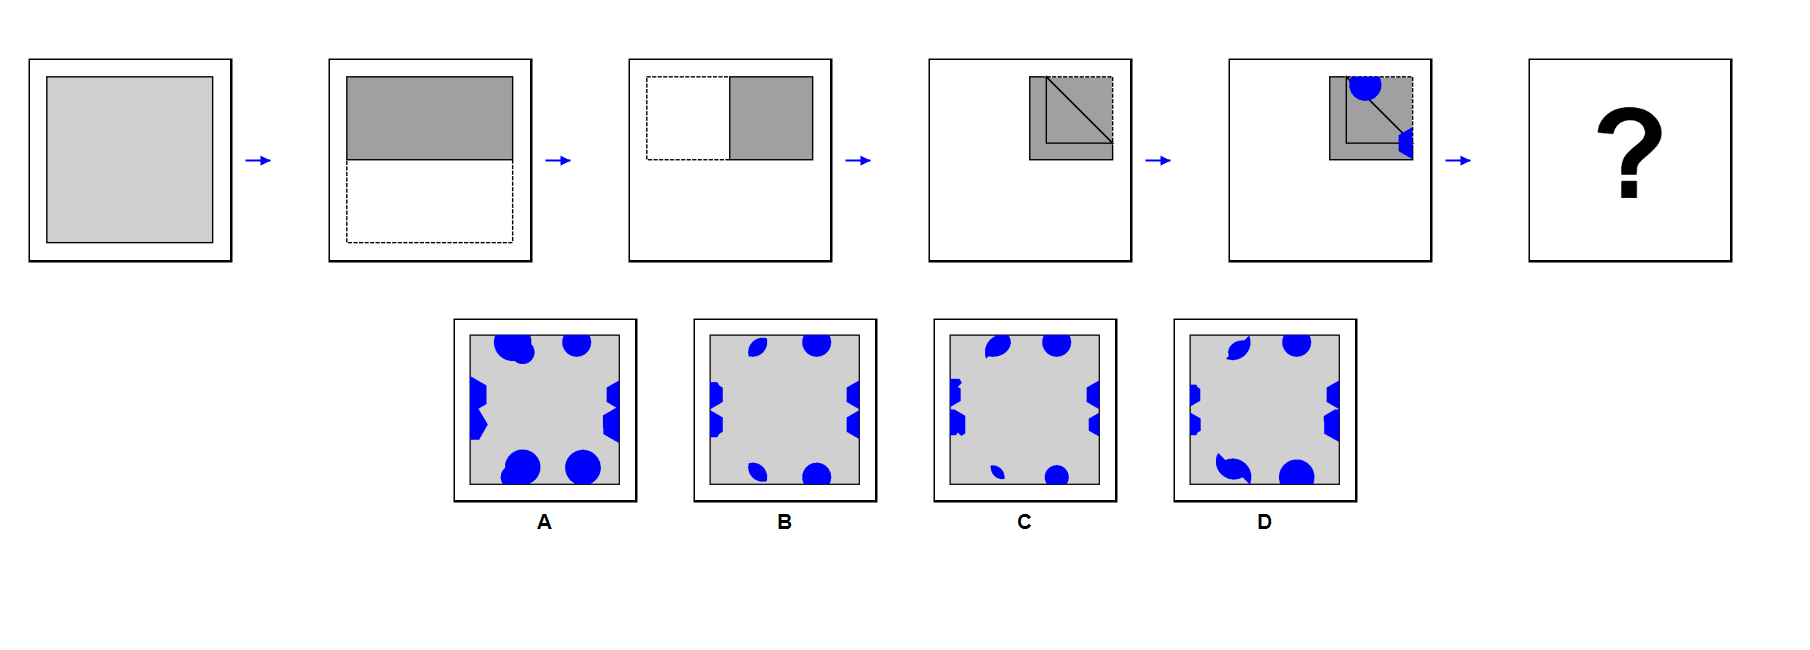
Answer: B